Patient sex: F
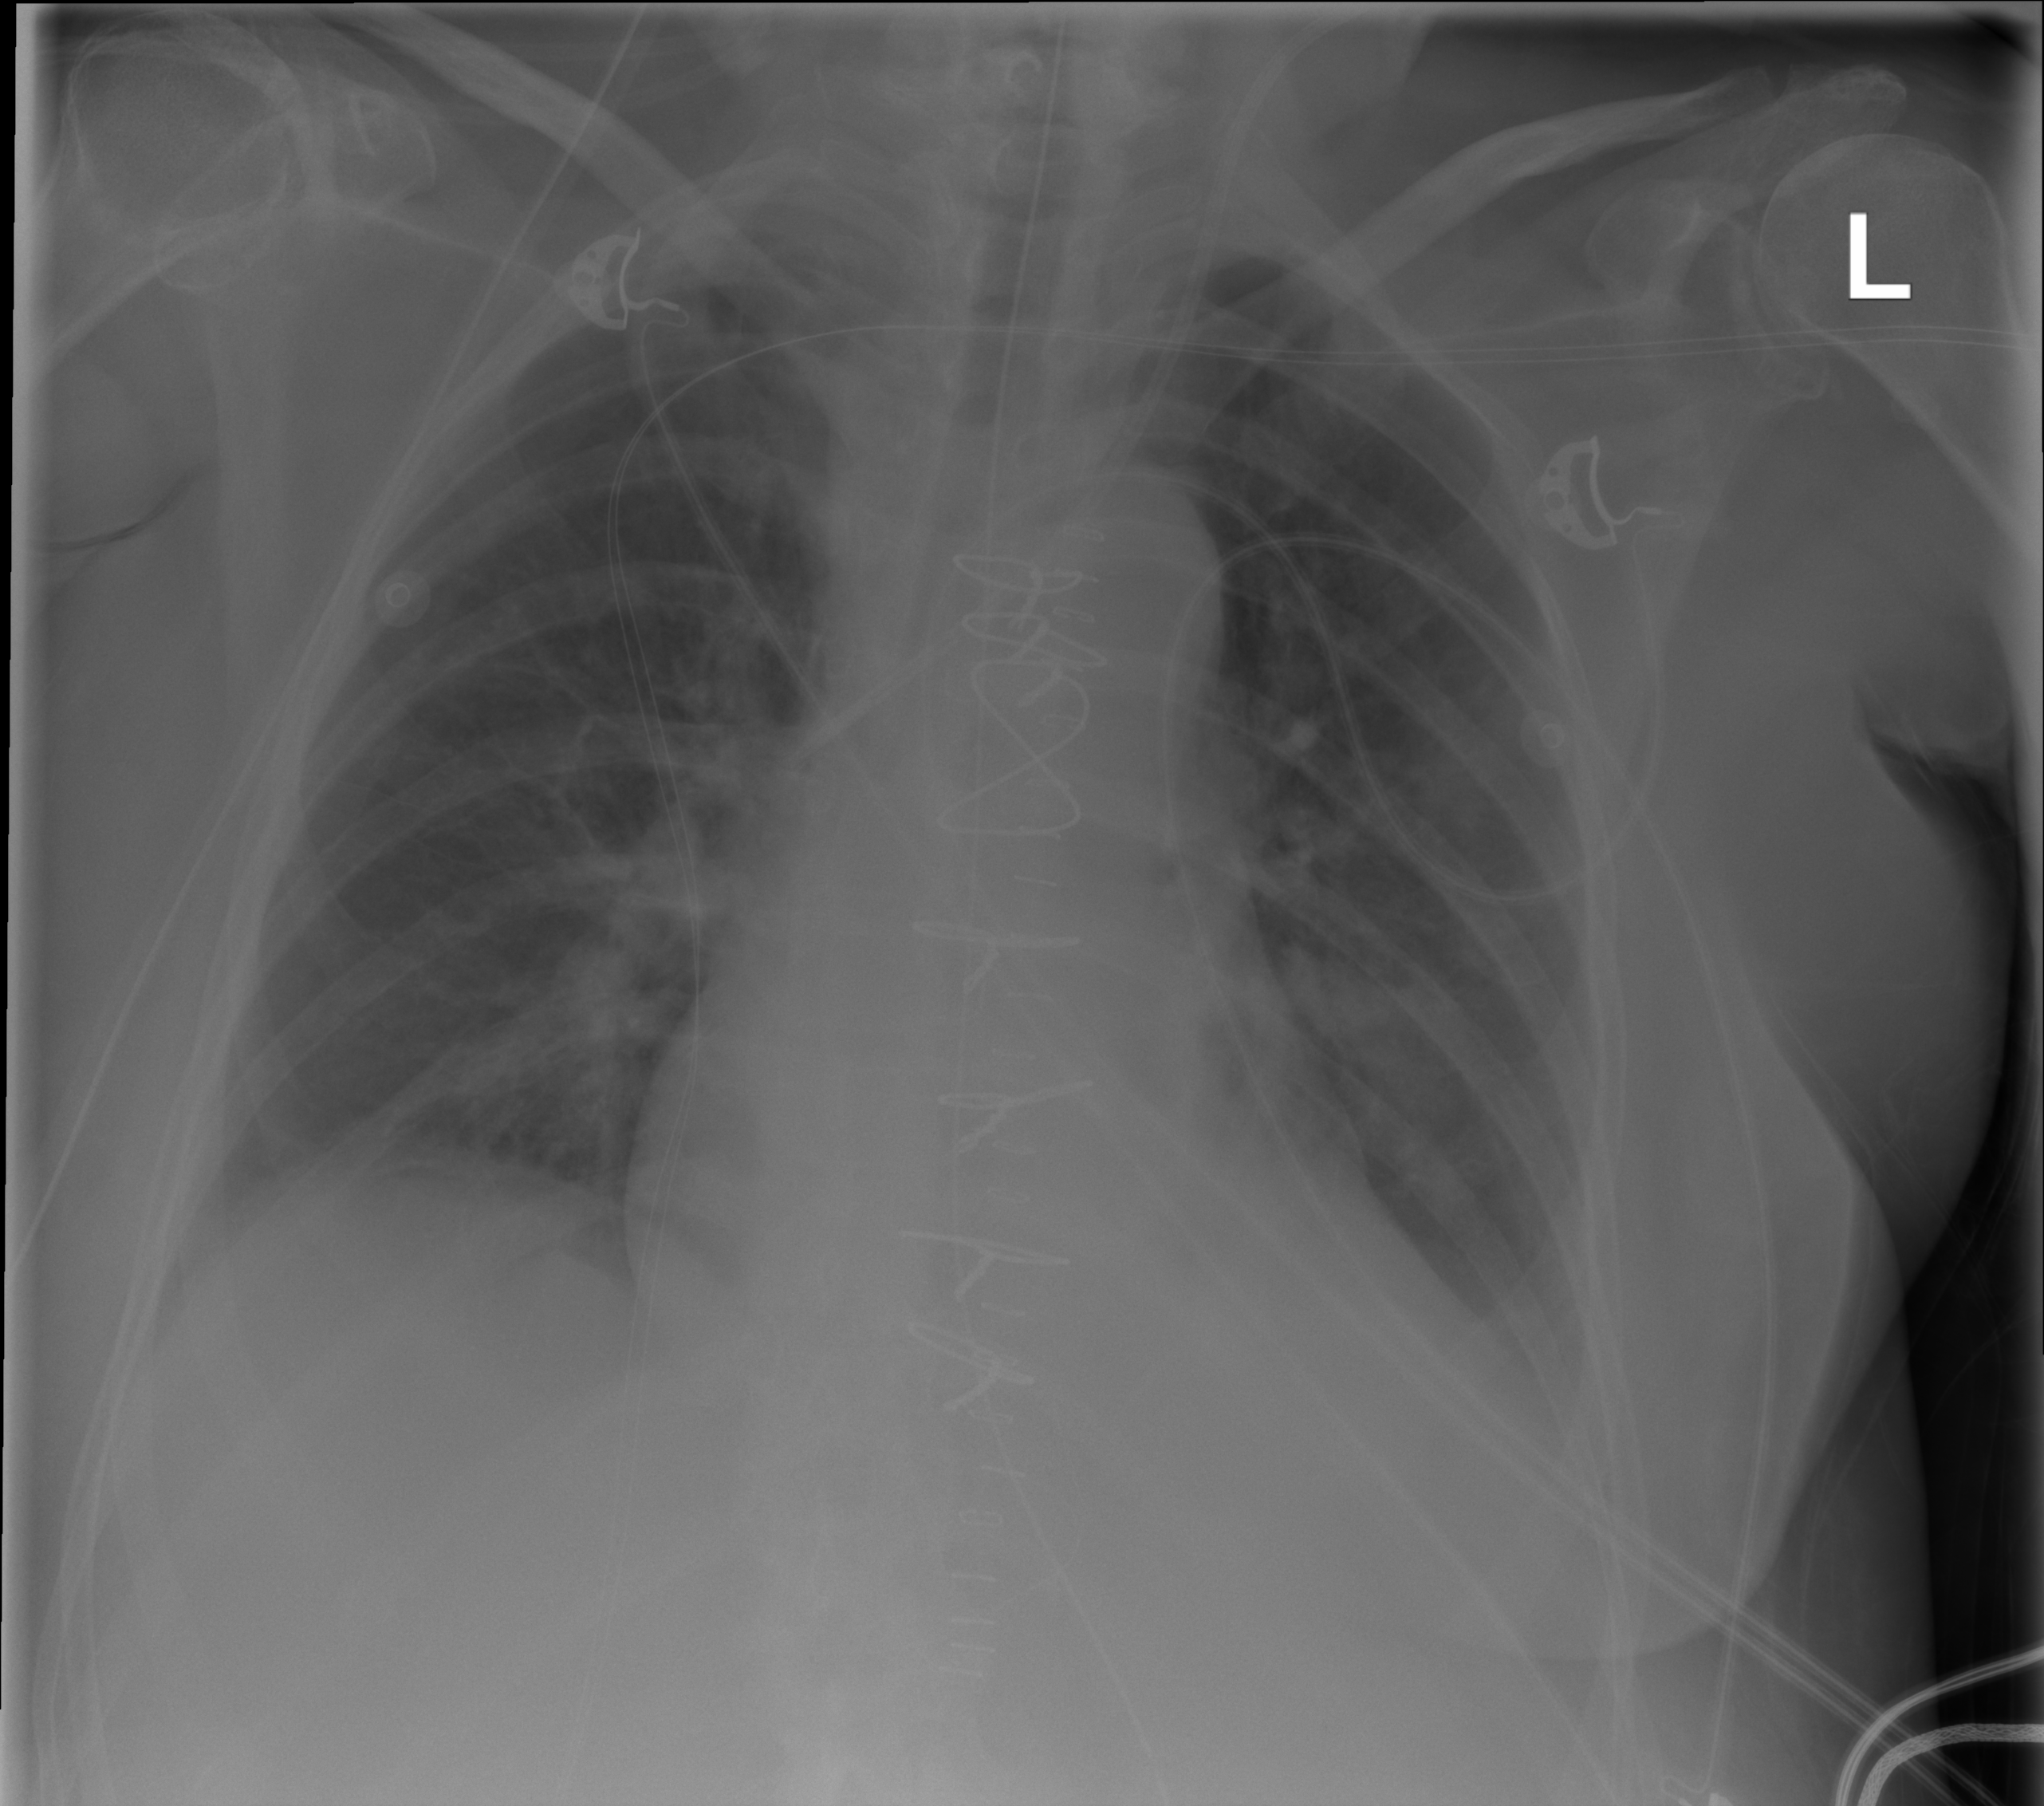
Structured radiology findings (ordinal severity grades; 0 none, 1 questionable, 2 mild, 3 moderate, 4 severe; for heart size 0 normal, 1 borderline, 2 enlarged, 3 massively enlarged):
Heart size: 1
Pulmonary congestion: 1
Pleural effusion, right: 2
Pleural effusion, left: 2
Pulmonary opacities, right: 0
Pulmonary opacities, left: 0
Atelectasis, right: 2
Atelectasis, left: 2